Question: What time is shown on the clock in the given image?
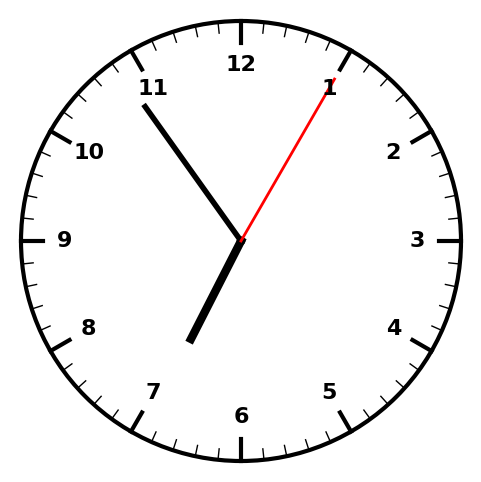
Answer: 06:54:05